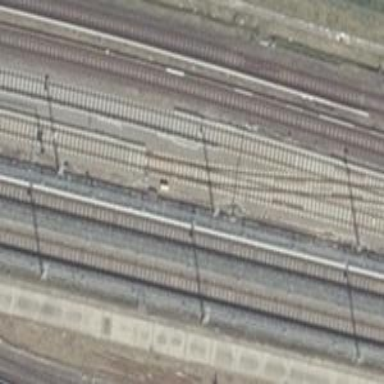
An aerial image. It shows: Railway switch with the turnout side on the left.